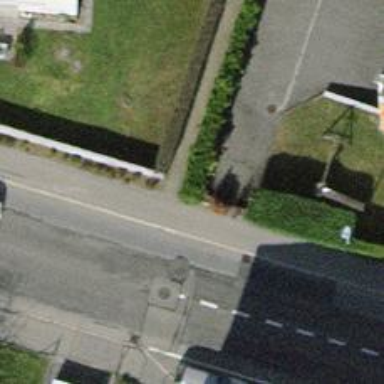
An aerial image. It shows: Hedge barrier.